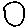
Label: circle